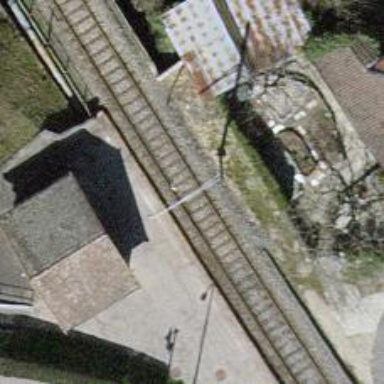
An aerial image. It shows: Public transport stop position along the railway.